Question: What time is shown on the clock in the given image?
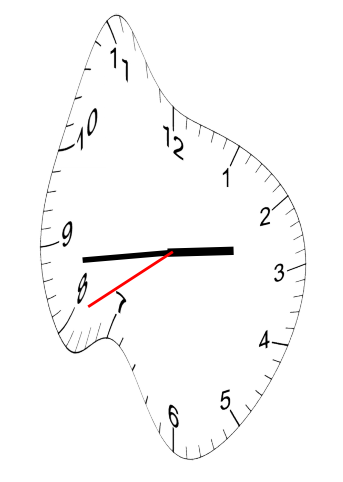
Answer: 02:43:40